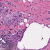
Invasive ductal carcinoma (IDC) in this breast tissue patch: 0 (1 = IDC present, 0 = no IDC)